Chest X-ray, AP view. Patient: 40 years old, sex M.
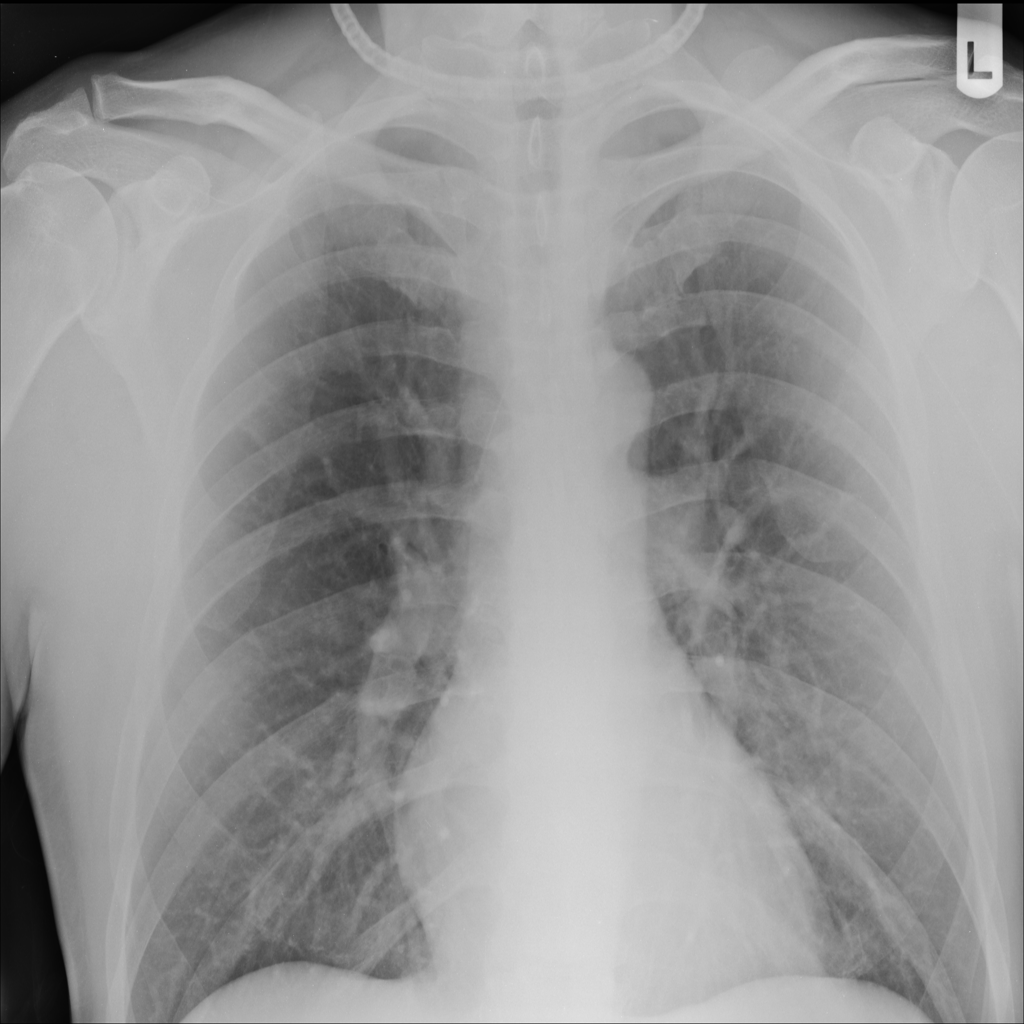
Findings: No Finding